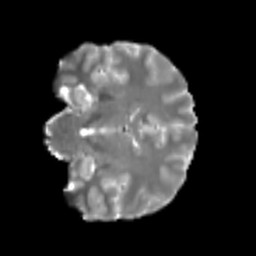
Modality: T2w
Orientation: coronal
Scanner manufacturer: siemens
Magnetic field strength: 3 T
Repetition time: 4 s
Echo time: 0.0594 s